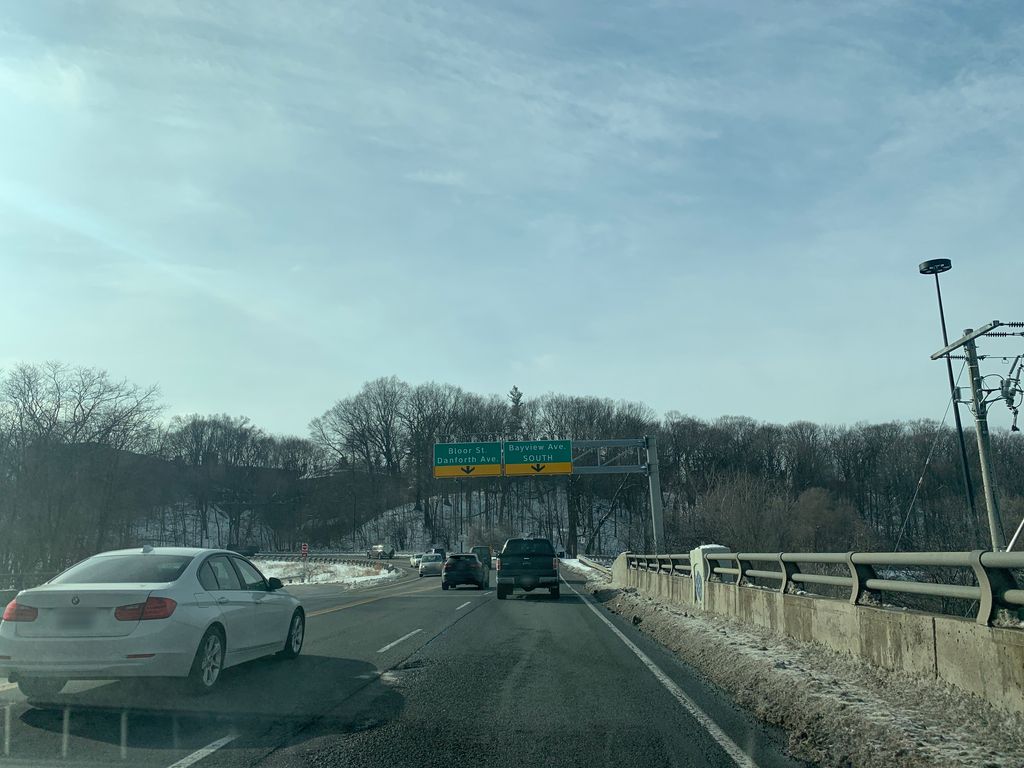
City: toronto